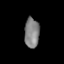
Tissue: lung
Cell type: Epithelial cells
Senescence score: 0.2241
Nuclear area (px): 433
Mean DAPI intensity: 129.942